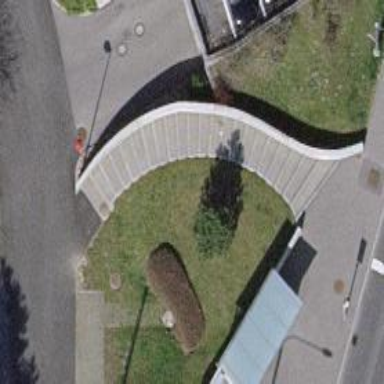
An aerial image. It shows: Asphalt steps along the road.